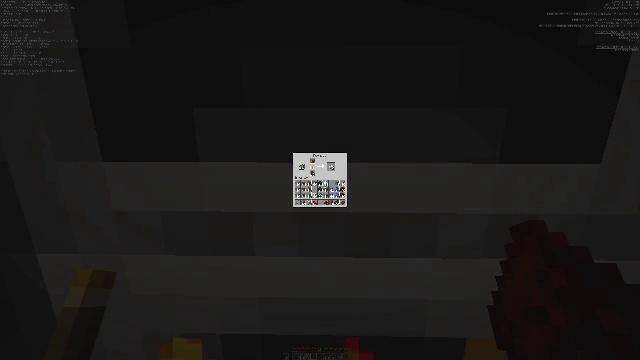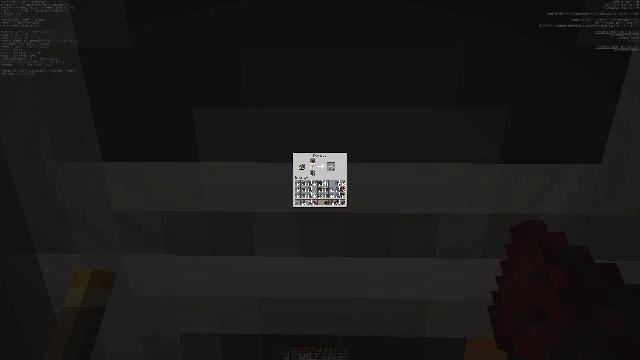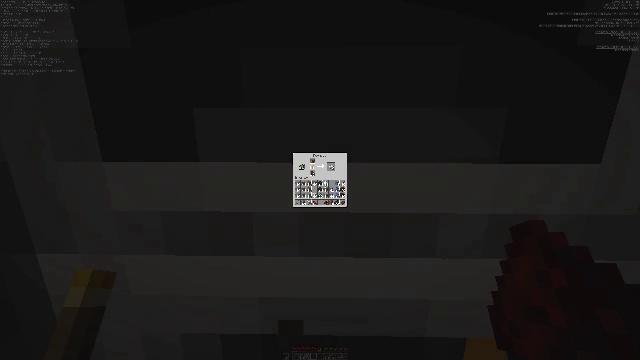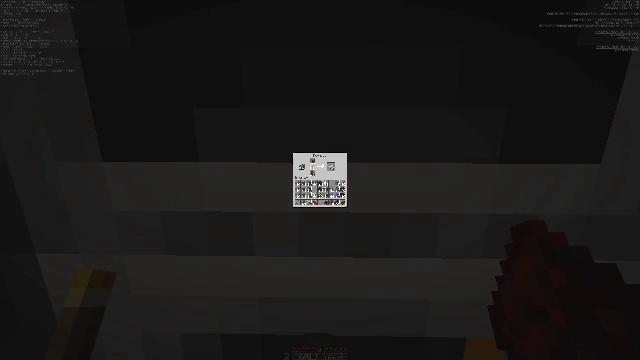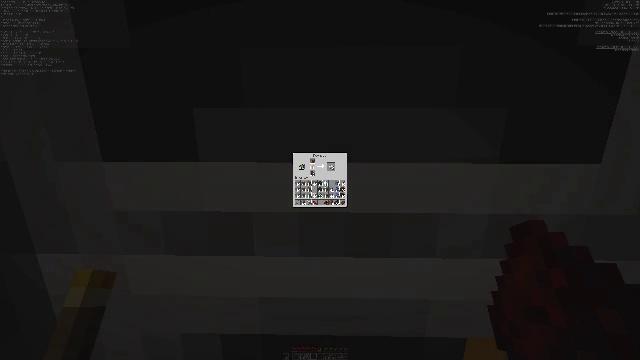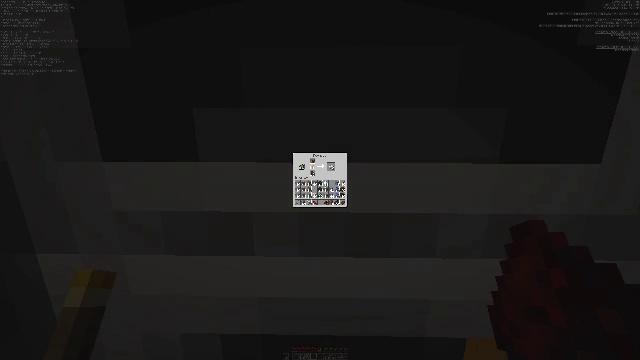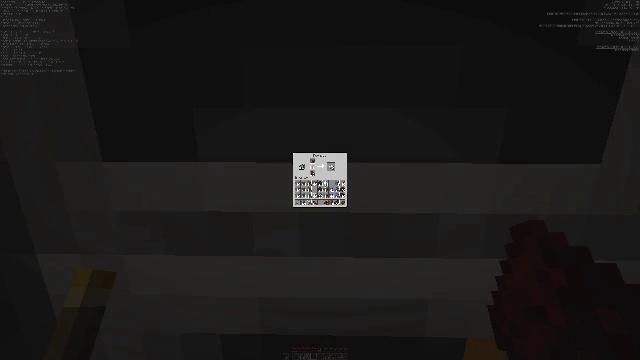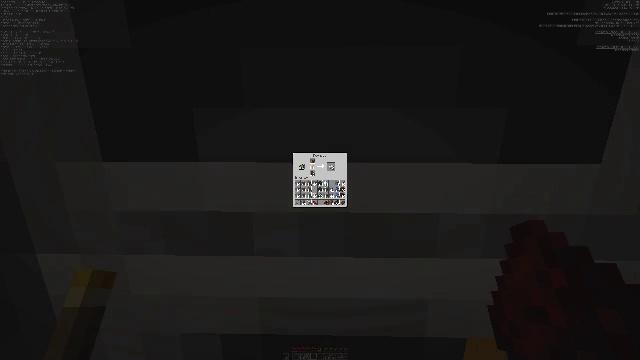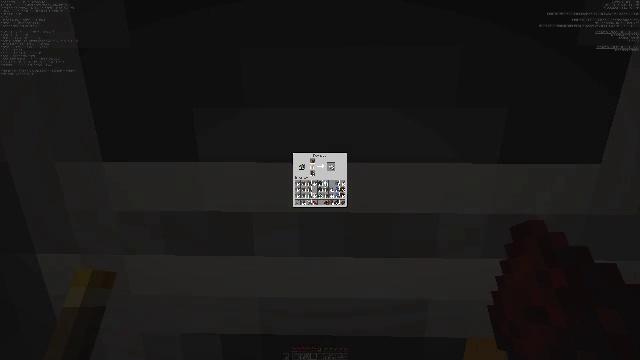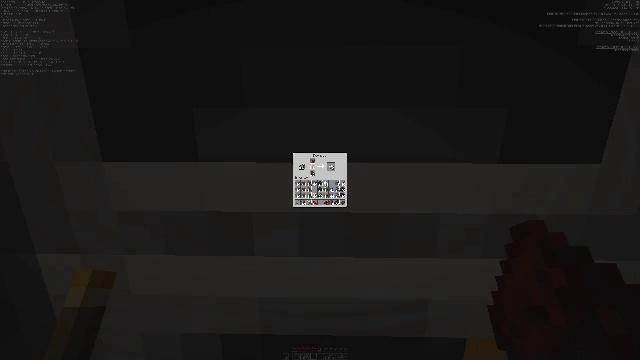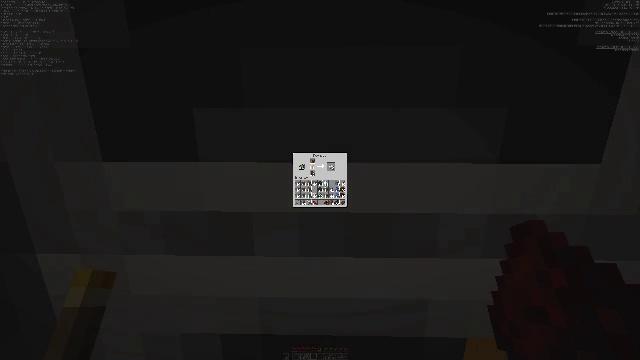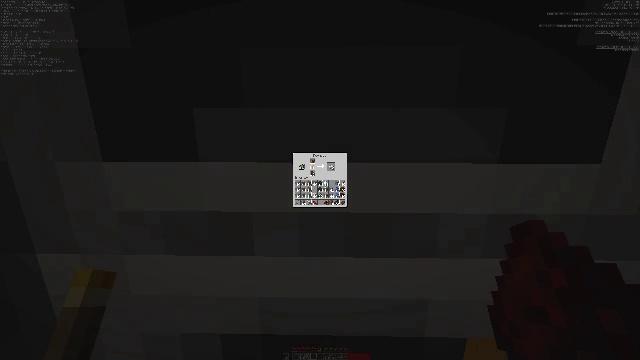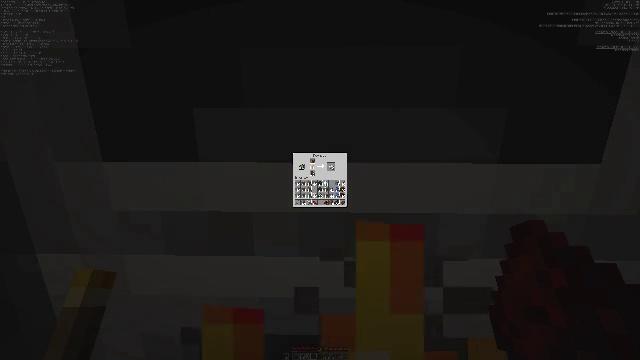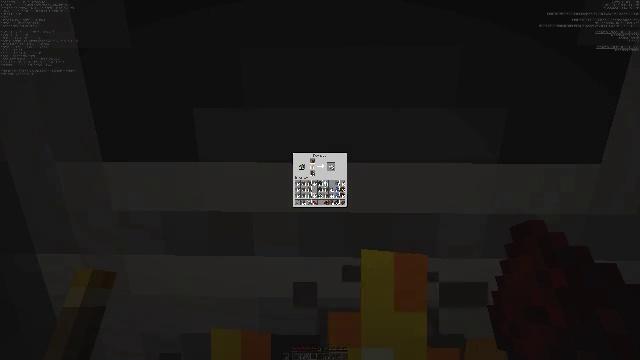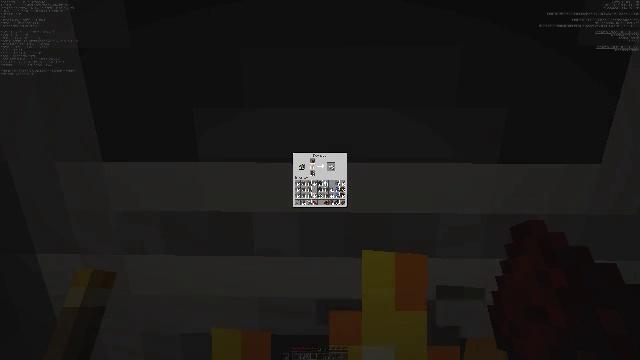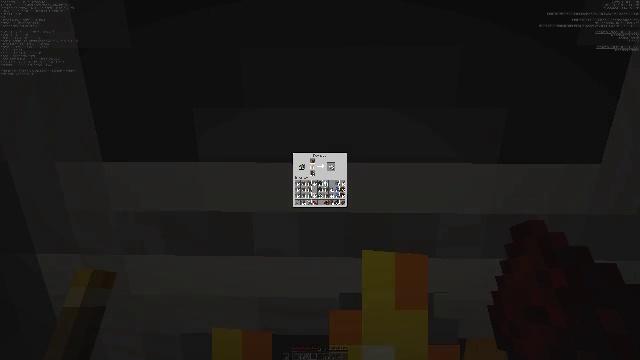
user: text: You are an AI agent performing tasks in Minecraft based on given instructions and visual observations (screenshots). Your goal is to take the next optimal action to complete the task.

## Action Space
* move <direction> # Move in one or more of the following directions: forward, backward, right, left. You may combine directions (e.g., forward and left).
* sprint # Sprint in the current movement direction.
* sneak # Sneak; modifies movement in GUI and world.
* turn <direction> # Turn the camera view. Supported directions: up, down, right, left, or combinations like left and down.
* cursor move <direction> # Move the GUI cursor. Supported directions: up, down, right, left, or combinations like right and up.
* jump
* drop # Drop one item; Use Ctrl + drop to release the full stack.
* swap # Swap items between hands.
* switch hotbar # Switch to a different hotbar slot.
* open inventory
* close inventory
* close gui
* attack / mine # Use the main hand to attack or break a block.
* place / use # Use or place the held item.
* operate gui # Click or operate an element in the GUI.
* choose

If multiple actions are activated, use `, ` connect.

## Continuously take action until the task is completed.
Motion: motion action
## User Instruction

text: Transform iron ore into an iron ingot using the furnace.
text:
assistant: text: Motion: turn right and down
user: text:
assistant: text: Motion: turn down
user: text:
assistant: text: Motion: turn left and down
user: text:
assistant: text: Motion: turn left and down
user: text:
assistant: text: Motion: no_op
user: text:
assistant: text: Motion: no_op
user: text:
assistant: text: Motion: no_op
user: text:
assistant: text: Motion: no_op
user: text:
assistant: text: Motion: no_op
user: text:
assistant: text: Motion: no_op
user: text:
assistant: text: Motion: no_op
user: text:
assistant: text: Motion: no_op
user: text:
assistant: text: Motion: no_op
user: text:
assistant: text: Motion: no_op
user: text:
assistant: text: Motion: no_op
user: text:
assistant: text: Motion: no_op
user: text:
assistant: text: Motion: no_op
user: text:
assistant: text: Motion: no_op
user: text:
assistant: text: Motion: no_op
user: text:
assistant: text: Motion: no_op
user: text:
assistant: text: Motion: no_op
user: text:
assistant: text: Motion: no_op
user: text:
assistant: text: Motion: no_op
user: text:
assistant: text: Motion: no_op
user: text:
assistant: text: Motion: no_op
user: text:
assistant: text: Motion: no_op
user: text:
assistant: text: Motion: no_op
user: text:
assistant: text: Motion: no_op
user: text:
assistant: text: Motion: no_op
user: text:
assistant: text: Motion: no_op